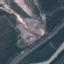
Label: Highway